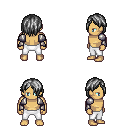
a pixel art fantasy rpg character, male body template, human, tanned skin, steel arm armor, white pants, gray bangs hairstyle, four views (front, back, left, right), 2x2 character sprite sheet, small pixel art, hard edges, no anti-aliasing